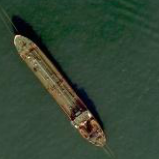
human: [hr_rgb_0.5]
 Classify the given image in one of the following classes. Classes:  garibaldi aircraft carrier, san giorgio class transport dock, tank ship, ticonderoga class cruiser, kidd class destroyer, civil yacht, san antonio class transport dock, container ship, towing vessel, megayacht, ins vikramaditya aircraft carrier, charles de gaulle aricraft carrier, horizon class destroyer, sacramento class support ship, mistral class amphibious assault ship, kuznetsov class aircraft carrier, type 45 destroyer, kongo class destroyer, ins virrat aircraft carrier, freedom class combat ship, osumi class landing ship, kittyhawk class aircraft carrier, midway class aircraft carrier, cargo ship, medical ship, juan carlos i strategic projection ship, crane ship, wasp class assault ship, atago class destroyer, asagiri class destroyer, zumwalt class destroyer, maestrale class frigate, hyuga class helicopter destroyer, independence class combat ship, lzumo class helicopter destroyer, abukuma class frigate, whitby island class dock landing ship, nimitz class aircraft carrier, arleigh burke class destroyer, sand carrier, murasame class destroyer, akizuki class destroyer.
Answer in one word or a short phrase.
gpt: Tank ship